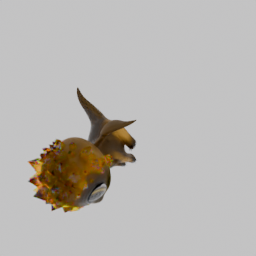
Label: animals